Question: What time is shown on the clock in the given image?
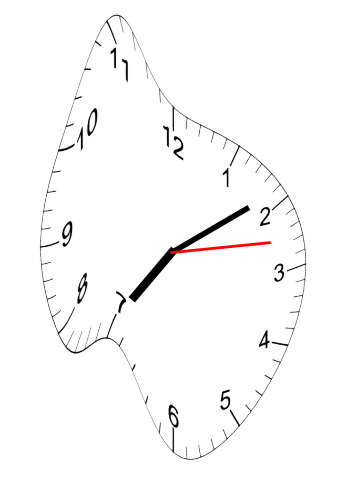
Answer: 07:09:13